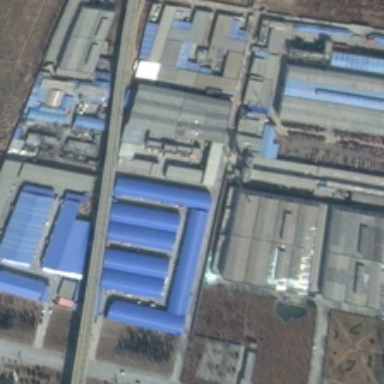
Many gray and blue buildings are in an industrial area .